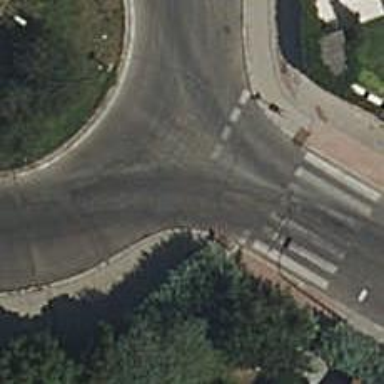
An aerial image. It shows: Residential road with roundabout.